Aerial crown-view tile of a tropical tree (Barro Colorado Island, Panama), acquired 20250124:
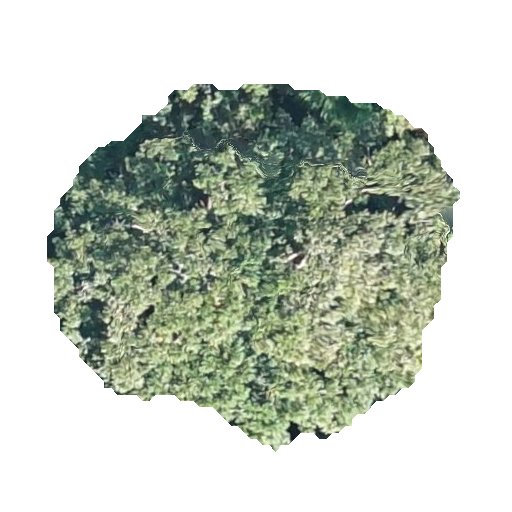
Species: Dipteryx oleifera
GBIF accepted scientific name: Dipteryx oleifera
Crown area: 165.416 m²